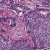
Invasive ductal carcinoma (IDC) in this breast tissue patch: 1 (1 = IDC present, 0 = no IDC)